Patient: sex F, age 69
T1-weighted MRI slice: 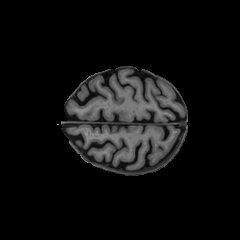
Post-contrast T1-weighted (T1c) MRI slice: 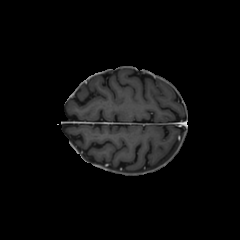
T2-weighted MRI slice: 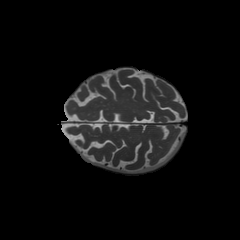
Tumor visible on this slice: no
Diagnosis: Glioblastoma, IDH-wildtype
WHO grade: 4